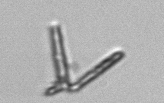
Label: Thalassionema